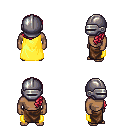
a pixel art fantasy rpg character, male body template, human, dark skin, yellow cape, robe skirt, ruby red left-swept hairstyle, metal helm, four views (front, back, left, right), 2x2 character sprite sheet, small pixel art, hard edges, no anti-aliasing